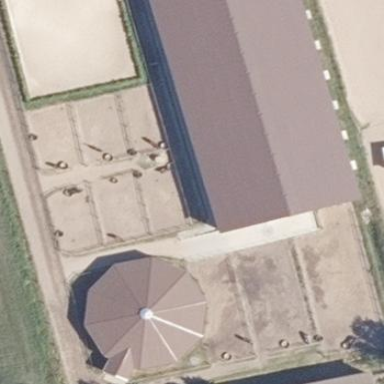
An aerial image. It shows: Fence enclosing farmyard.